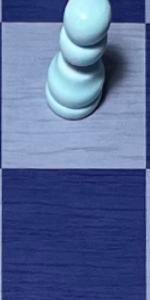
Label: Empty